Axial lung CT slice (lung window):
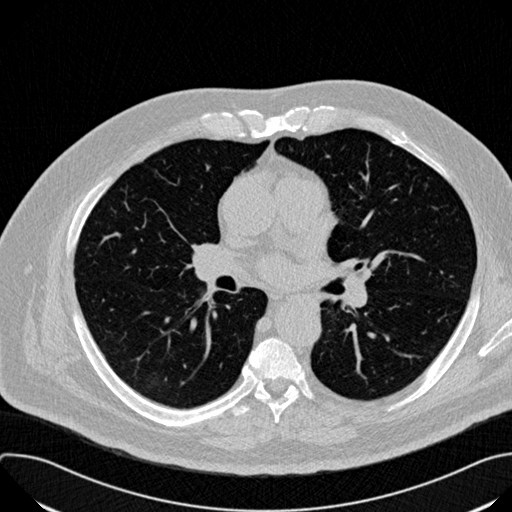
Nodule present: no